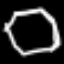
Label: octagon